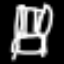
Label: chair